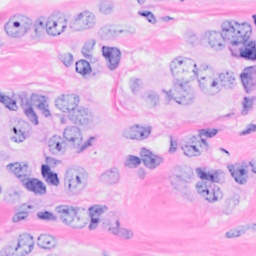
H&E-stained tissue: Breast